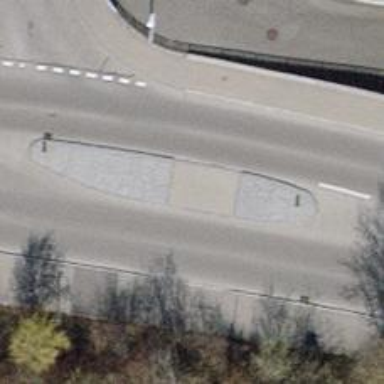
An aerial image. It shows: Unmarked crossing with pedestrian island.